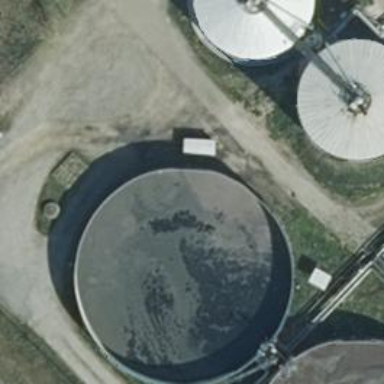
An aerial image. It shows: Slurry tank building.